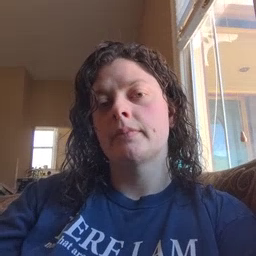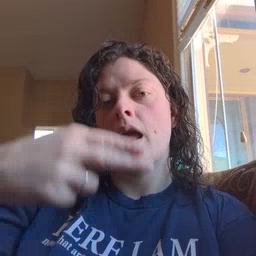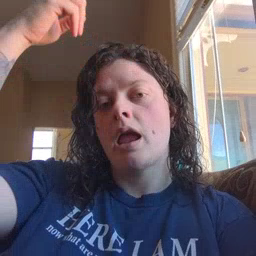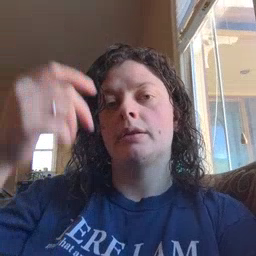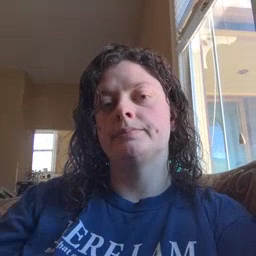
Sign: high